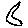
Label: moon